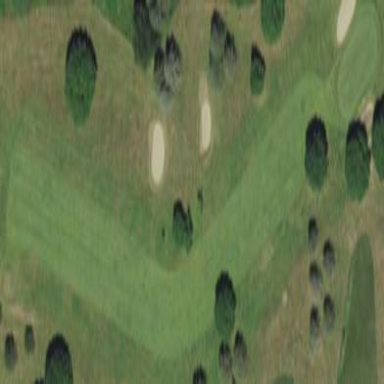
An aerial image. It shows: Scenic golf fairway.